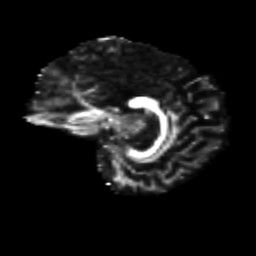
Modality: FA
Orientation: sagittal
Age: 33
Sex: female
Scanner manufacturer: siemens
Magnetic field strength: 3 T
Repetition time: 8.6 s
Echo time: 0.095 s